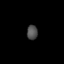
Tissue: lung
Cell type: Endothelial cells
Senescence score: 0.5503
Nuclear area (px): 154
Mean DAPI intensity: 78.13